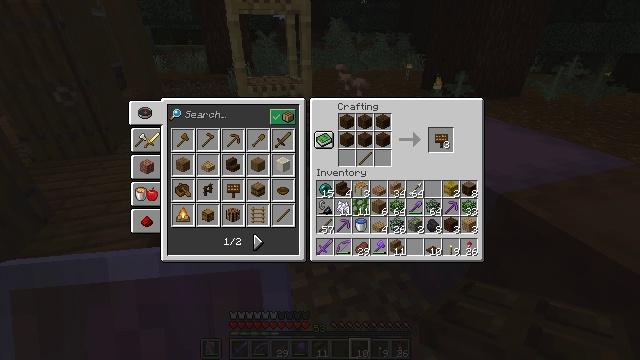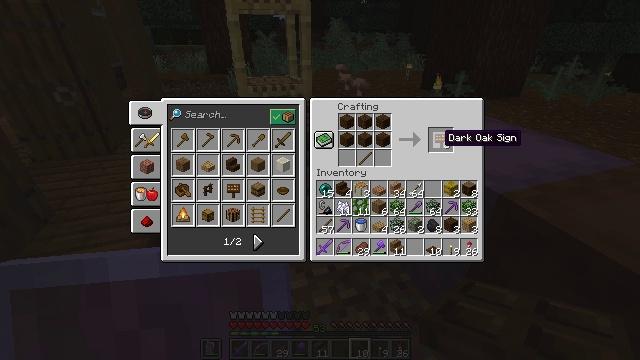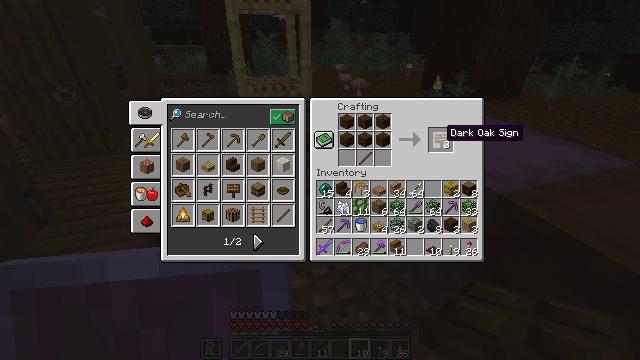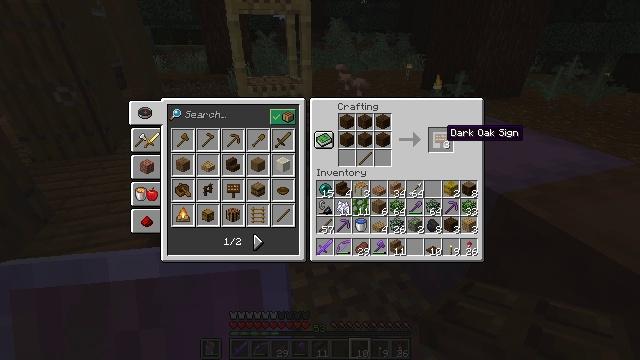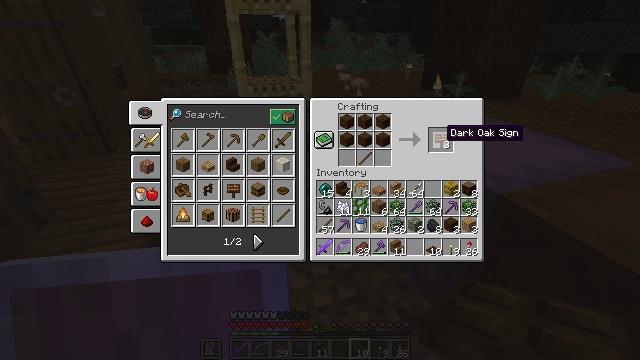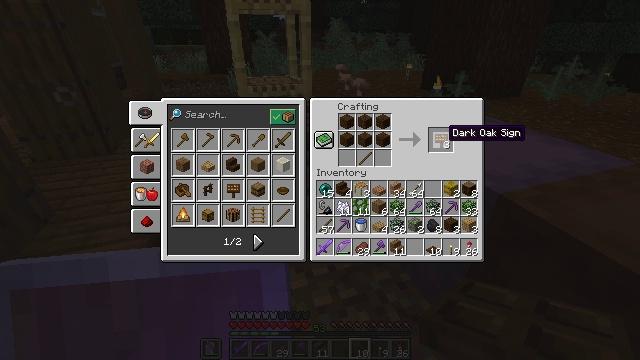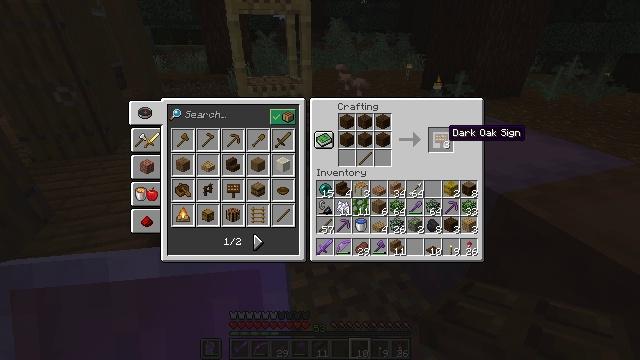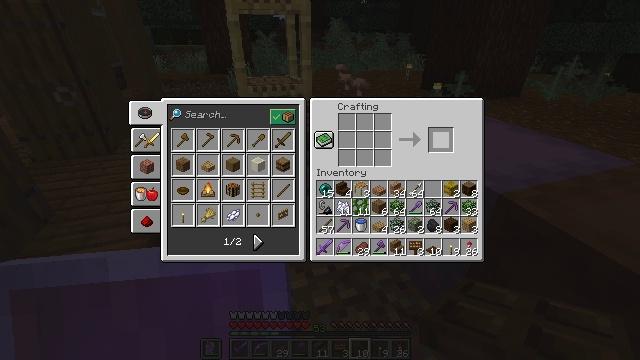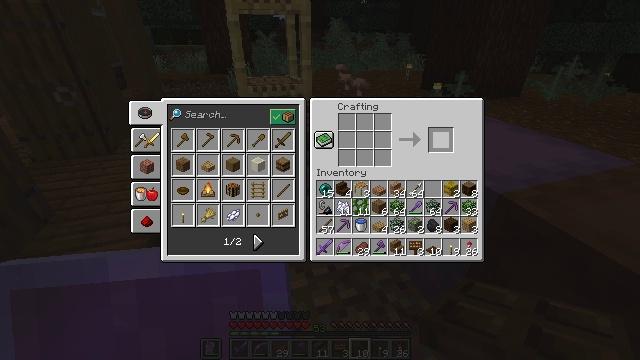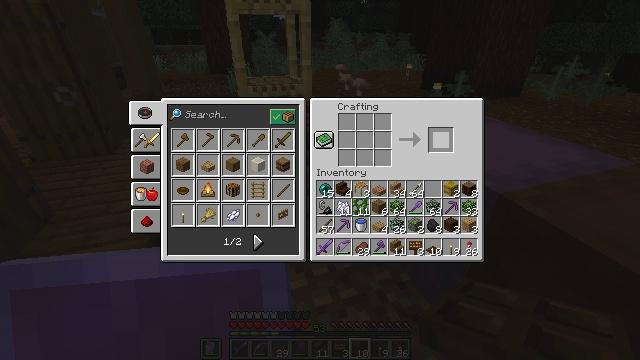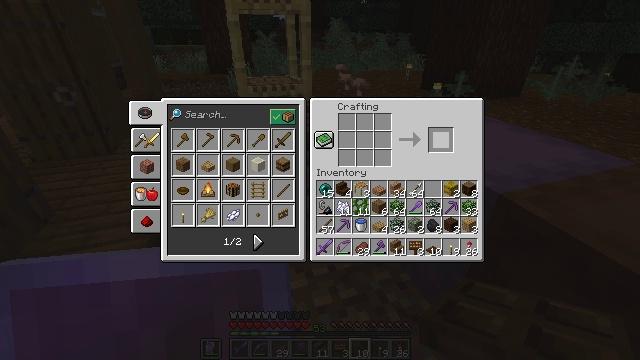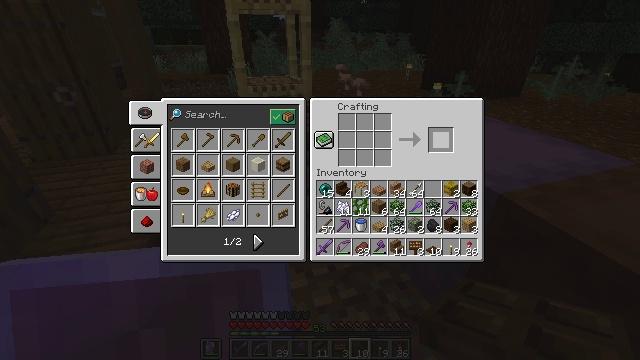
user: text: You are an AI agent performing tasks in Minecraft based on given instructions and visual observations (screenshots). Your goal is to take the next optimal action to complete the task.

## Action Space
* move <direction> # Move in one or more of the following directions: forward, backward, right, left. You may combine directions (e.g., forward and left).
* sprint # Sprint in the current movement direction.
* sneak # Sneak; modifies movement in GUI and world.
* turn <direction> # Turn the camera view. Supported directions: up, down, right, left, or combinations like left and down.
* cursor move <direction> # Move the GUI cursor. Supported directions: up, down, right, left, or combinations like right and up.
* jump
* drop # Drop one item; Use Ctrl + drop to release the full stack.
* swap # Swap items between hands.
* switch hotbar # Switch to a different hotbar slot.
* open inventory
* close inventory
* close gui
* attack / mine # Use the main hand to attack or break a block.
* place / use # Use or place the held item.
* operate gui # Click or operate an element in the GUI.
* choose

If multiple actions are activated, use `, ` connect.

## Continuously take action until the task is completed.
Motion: motion action
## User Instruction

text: Craft a dark oak sign at the crafting table.
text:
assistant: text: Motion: turn up
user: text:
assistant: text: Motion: sneak
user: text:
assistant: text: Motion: sneak
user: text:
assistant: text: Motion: sneak
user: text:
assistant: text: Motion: sneak
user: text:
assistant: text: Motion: sneak
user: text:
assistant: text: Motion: sneak, attack / mine
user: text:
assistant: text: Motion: sneak, attack / mine
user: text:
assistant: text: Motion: sneak, attack / mine
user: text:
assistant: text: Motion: sneak, attack / mine
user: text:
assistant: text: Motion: sneak, attack / mine
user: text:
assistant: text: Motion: sneak, attack / mine